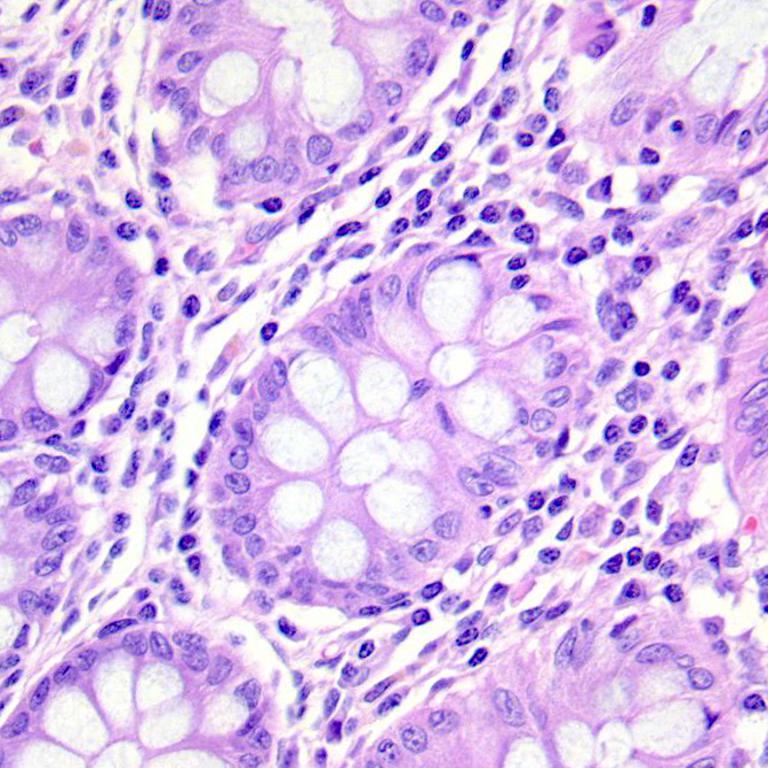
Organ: colon
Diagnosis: benign